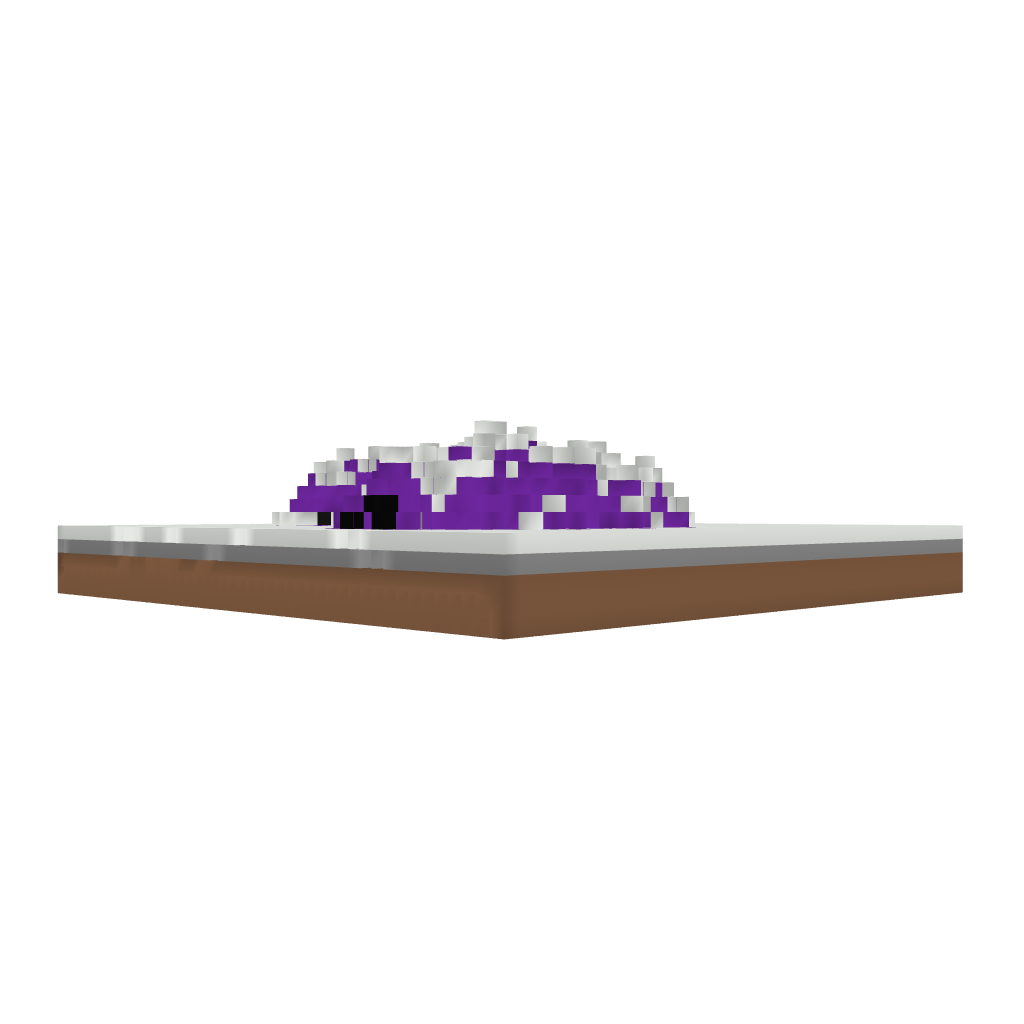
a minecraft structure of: Secret Room